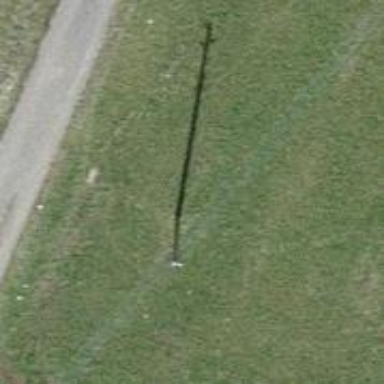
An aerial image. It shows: Power pole.